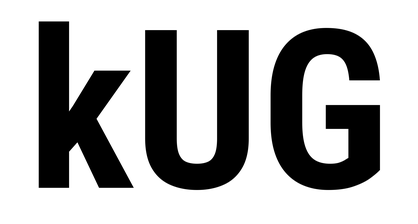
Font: Roboto_Condensed_Bold